Question: After I type
'''
netsh wlan show interfaces
netsh wlan show interfaces > interface.txt
'''
in my system's command prompt, I get the current connection profile. I am interested in seeking out the string part of ''Profile'' Section after the '':'' part from the 'interface.txt' file.
I'd prefer the program to go searching for 'Profile' using 'findstr' and then extract the string part in the same line so that the code generated could be reused. How do I go about it?
Also, how do I use 'string' data from a 'text' file for manipulating it as an 'integer' data?
Sample output:

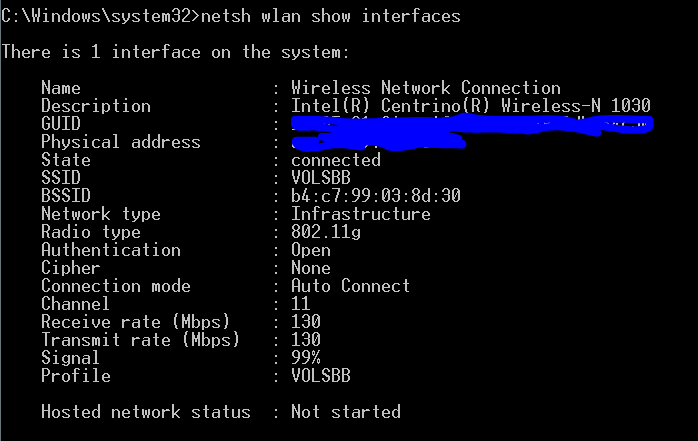
Answer: '''
for /f "tokens=1,* delims=:" %%i in ('netsh wlan show interfaces^|find " Profile"') do set p=%%j
echo %p: =%
for /f "tokens=1,* delims=:" %%i in ('netsh wlan show interfaces^|find " Receive rate"') do set r=%%j
echo %r:~1%
'''
npocmaka's comment reminded me, that some values (e.g. "Physical Address") contain colons. Edited code to get those values complete.
Note: the values have a starting space; With adding space to delimiters, this could be avoided, but on the other hand, some descriptions have more than one word ("Network Type"), so this is problematic. So I decided to let them in and "postprocess" the variable instead.